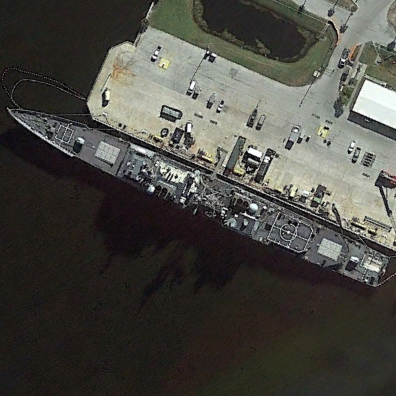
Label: cruiser